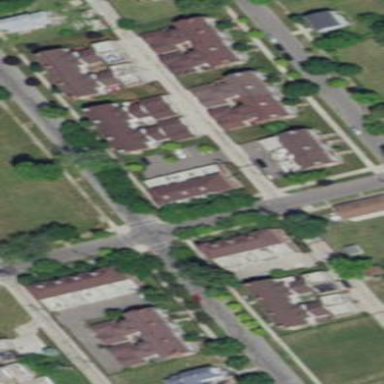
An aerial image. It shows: Condominium within residential area.